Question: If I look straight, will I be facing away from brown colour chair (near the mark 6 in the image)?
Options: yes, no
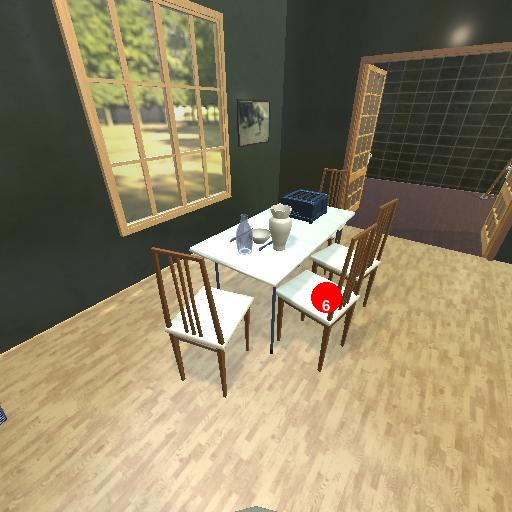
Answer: yes